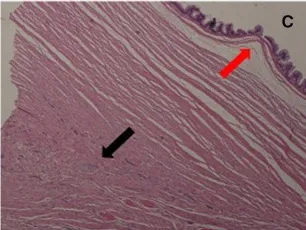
(A,B): abdominal MR T2- and T1-weighted images.
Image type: radiology (mri)